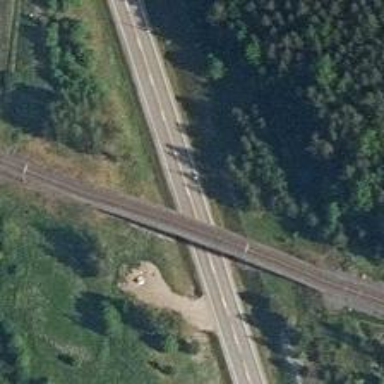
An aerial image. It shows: Bridge carrying continuous electrified railway tracks with contact line.